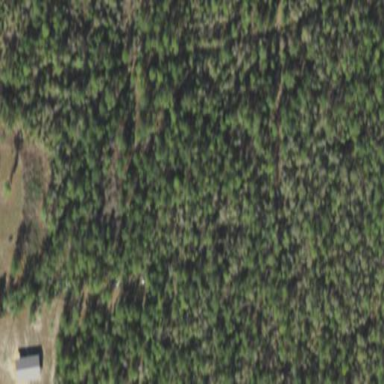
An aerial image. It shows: Forest with needle-leaved trees.